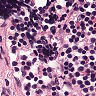
Metastatic tissue present: no